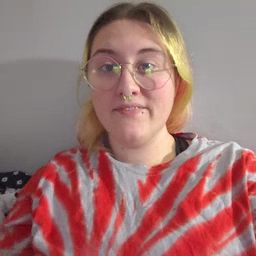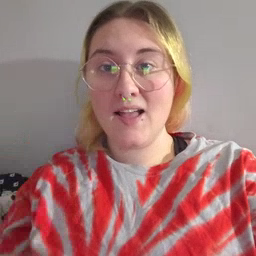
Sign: find